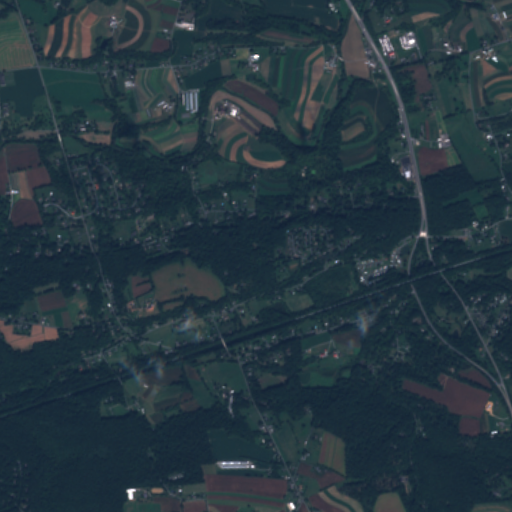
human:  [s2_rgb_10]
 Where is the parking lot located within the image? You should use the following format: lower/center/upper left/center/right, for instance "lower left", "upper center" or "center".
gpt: The parking lot is located in the lower left of the image.
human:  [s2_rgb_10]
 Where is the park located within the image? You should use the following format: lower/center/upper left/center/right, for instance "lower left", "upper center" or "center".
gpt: There is no park in the image.